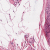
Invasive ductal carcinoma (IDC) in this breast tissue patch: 0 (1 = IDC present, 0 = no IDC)